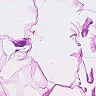
Metastatic tissue present: no